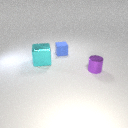
large cyan metal cube behind small purple metal cylinder